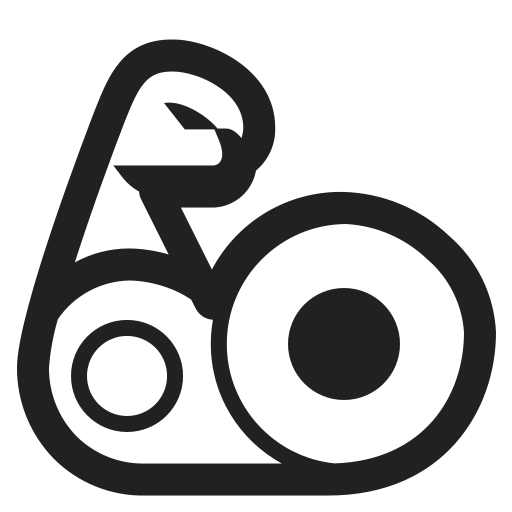
mechanical arm high contrast